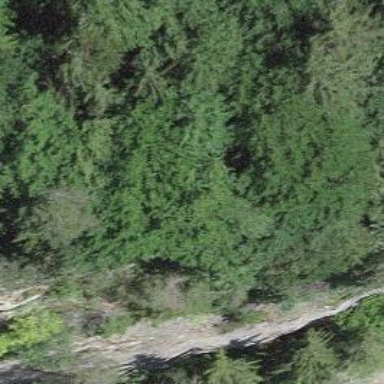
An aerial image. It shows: Cliff in nature.